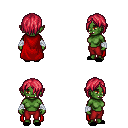
a pixel art fantasy rpg character, female body template, orc, green skin, red cape, red pants, ruby red bangs hairstyle, white cloth bandages, black slippers, four views (front, back, left, right), 2x2 character sprite sheet, small pixel art, hard edges, no anti-aliasing